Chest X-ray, AP view. Patient: 51 years old, sex M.
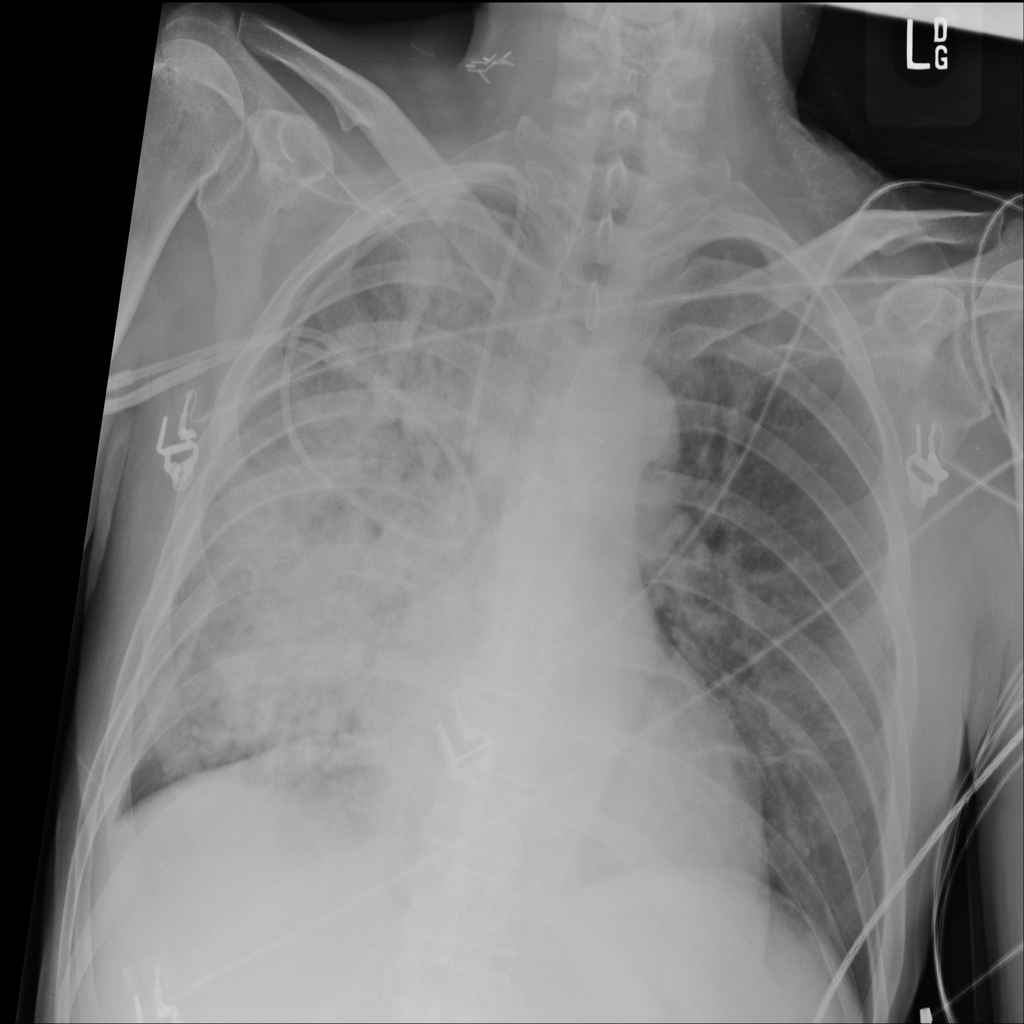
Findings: Effusion, Infiltration